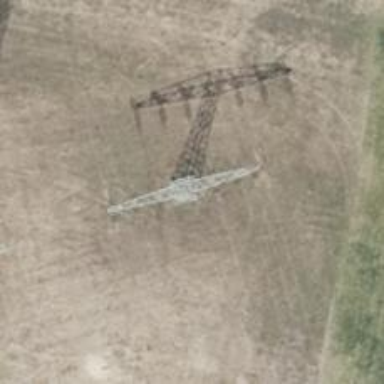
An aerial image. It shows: Power tower.